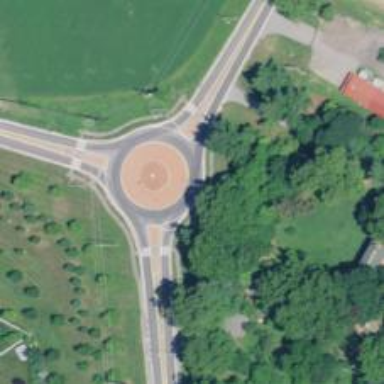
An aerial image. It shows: Secondary road with asphalt surface leading to roundabout junction.